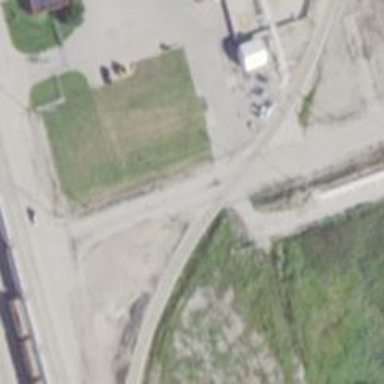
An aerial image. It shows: Railway level crossing.